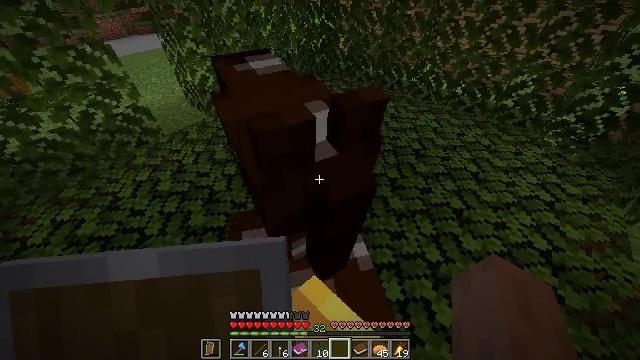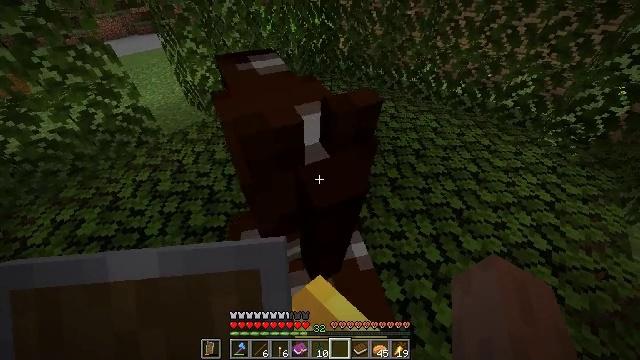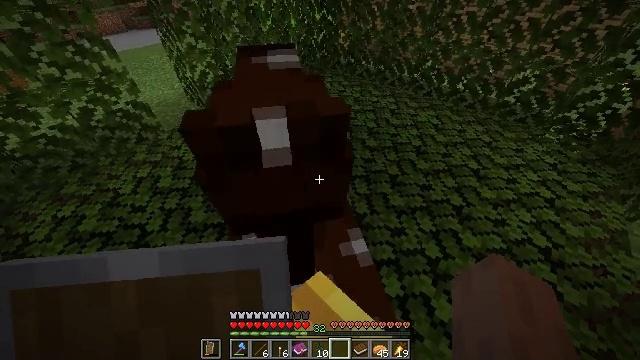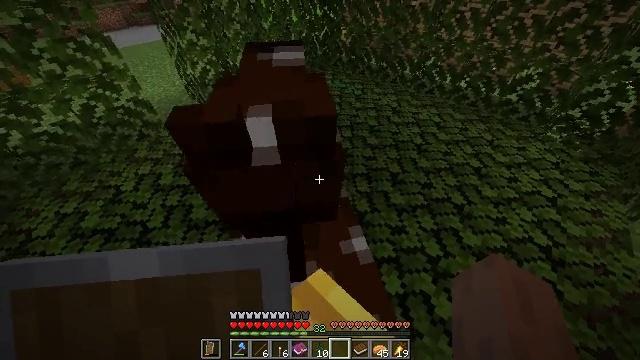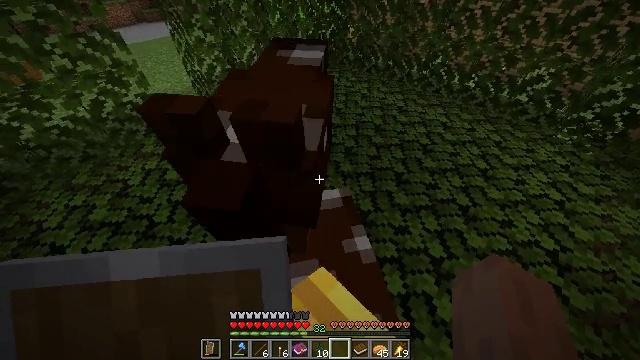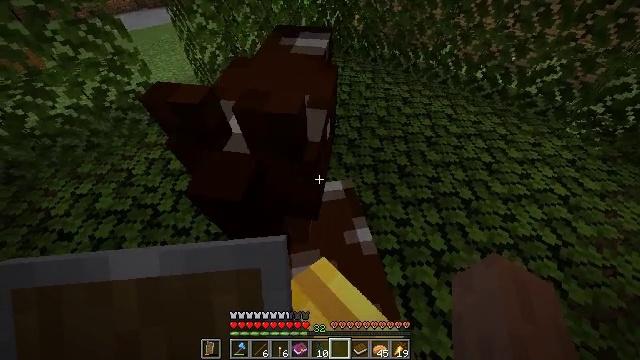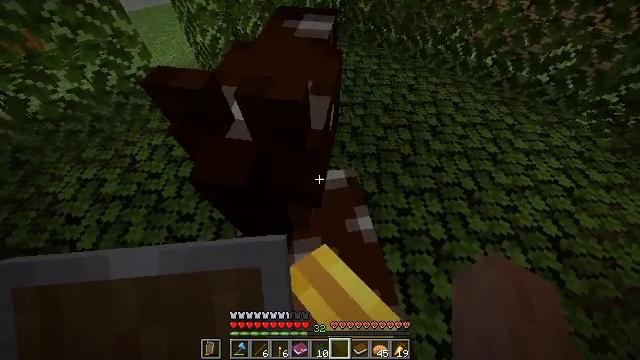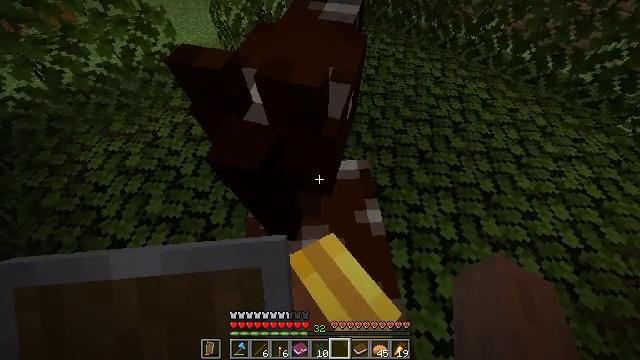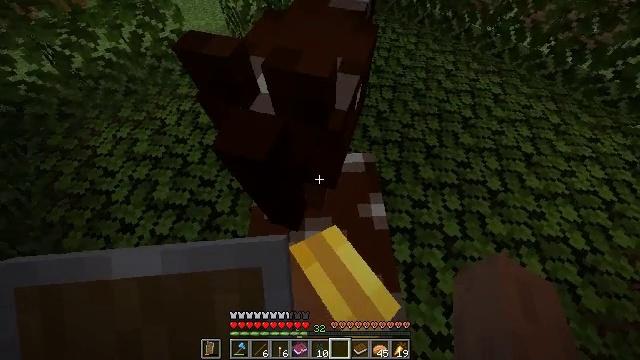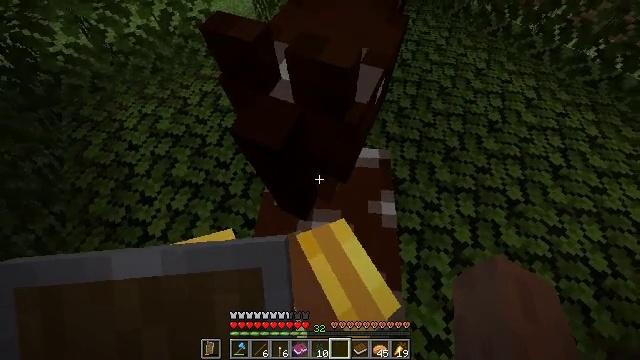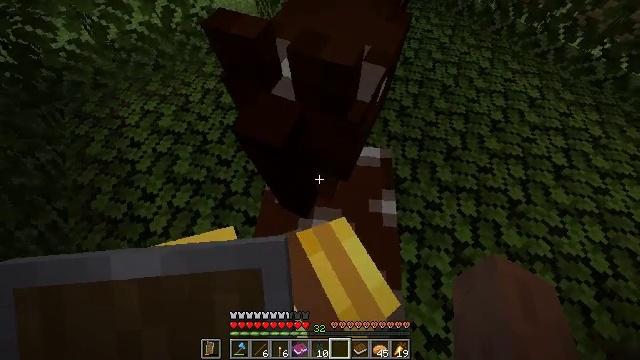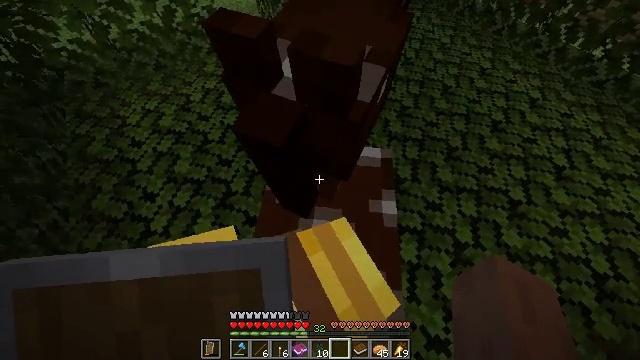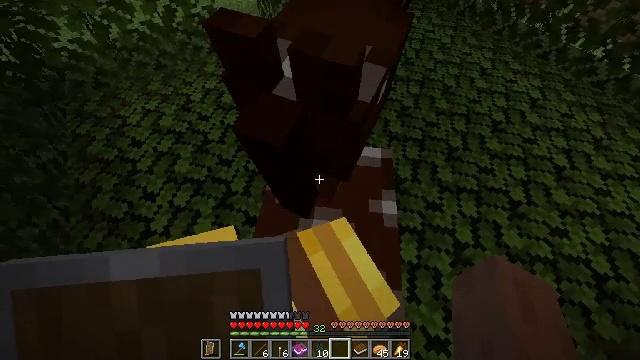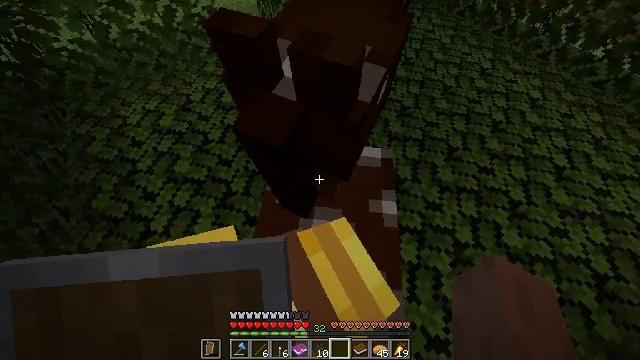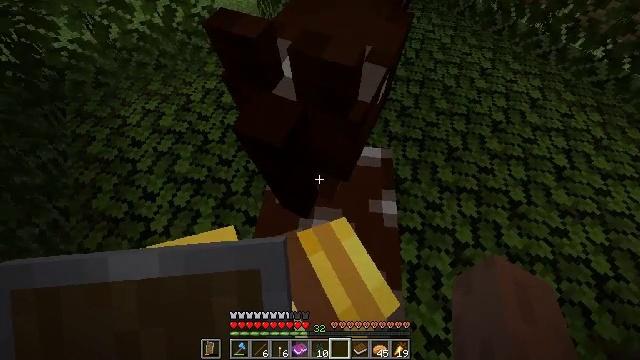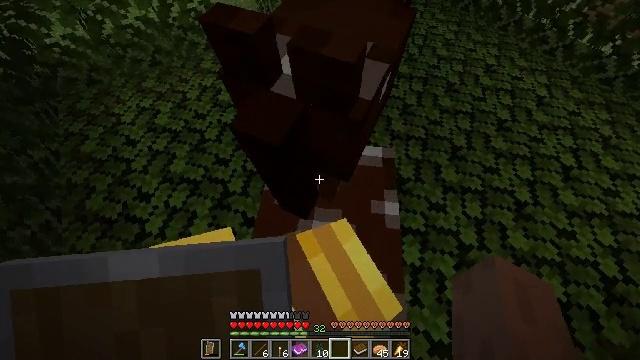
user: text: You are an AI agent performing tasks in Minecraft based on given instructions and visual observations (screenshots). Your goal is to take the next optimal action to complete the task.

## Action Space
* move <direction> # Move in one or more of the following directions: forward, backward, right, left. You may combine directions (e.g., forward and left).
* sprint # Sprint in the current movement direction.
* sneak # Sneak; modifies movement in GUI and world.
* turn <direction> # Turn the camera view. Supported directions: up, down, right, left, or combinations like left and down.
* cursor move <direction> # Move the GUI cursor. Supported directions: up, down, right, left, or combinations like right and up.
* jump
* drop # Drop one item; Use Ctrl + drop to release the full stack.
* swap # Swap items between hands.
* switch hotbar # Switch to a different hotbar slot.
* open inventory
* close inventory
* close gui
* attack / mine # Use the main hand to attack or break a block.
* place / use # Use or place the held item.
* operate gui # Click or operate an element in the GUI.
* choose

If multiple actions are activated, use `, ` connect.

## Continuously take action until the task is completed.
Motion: motion action
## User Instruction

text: Remove a suspicious stew from the inventory.
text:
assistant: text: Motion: move forward and move left, sprint
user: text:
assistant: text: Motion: move forward and move left, sprint
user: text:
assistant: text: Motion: move forward and move left, sprint, turn left
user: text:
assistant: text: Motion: move forward and move left, sprint
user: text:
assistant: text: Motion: move forward and move left, sprint, turn left and down
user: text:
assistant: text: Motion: move forward and move left, sprint, turn left and down
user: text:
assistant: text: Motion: move forward and move left, sprint, turn left and down
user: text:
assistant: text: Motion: move forward and move left, sprint, turn left and down
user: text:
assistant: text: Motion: move forward and move left, sprint, turn left and down
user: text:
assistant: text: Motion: move forward and move left, sprint
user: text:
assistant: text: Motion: move forward and move left, sprint
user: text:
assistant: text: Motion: move forward and move left, sprint
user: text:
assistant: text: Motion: move forward, sprint
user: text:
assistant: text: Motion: sprint
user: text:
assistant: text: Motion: sprint
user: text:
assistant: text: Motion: move forward, sprint
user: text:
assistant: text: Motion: move forward and move left, sprint, turn left, jump
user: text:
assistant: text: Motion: move forward and move left, sprint, turn left, jump
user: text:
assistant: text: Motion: move forward and move left, sprint, jump
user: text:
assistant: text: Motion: move forward and move left, sprint, jump
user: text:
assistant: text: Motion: move forward and move left, sprint, jump
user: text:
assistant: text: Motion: move forward and move left, sprint, jump
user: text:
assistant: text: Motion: move forward and move left, sprint, jump
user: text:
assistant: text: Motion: move forward and move left, sprint, jump
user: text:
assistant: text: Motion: move forward and move left, sprint, jump
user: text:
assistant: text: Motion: move forward and move left, sprint, jump
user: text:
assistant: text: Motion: move forward and move left, sprint, jump
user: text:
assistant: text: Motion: move forward and move left, sprint, jump
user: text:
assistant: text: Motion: move forward and move left, sprint
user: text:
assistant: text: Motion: move forward and move left, sprint